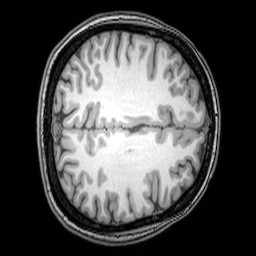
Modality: T1w
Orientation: axial
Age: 22
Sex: female
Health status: healthy
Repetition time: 0.081 s
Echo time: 0.037 s